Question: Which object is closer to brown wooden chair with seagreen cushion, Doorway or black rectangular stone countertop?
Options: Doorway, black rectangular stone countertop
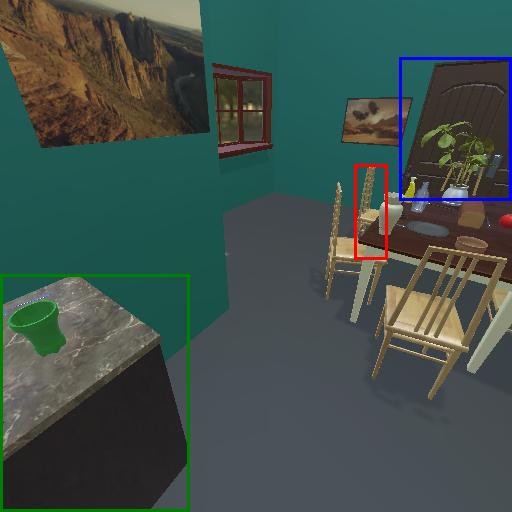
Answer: Doorway